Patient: sex M, age 80
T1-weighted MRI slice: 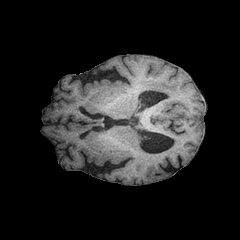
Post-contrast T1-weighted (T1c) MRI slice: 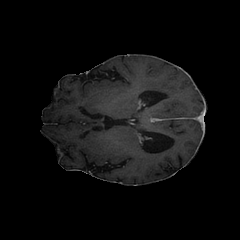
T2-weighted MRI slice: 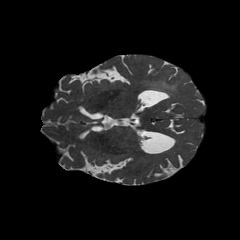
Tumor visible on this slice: yes
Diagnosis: Glioblastoma, IDH-wildtype
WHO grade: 4